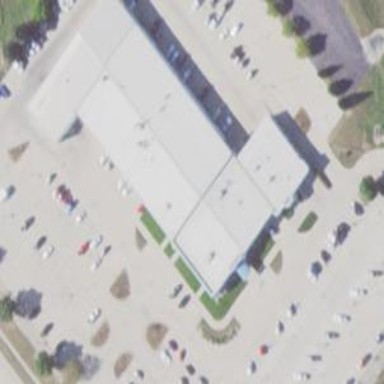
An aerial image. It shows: Car shop building.